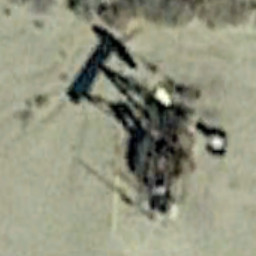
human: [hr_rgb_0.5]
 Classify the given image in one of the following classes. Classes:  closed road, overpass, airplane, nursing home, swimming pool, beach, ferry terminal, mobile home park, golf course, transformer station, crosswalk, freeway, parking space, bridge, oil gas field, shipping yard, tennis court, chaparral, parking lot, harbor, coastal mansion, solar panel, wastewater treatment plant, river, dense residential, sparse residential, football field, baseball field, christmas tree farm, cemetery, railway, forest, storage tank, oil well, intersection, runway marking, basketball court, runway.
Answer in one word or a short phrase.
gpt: oil well